The plot shows how the frequency content of a rotor-rig vibration signal evolves over time (STFT spectrogram). Diagnose the rotating machine from this image, choosing from: normal, misalignment, unbalance, looseness.
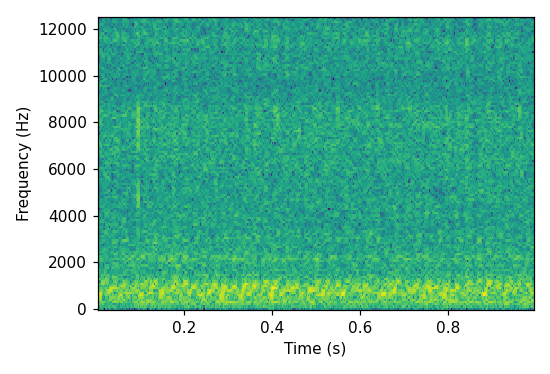
Answer: normal